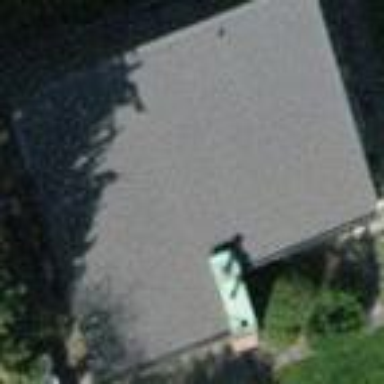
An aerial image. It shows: Detached building with saltbox-shaped roof.